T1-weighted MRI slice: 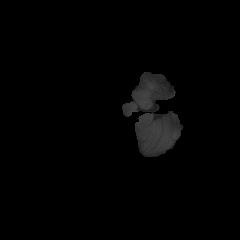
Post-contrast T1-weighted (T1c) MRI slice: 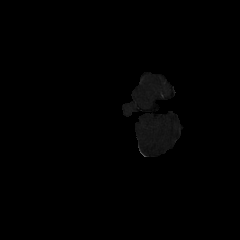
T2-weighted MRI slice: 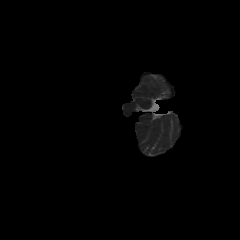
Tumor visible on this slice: no